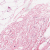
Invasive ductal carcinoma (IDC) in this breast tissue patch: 0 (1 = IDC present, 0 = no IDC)